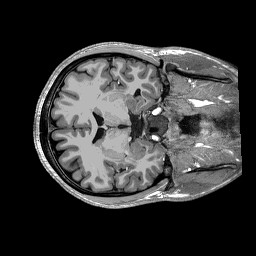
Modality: T1w
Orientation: axial
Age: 24
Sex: male